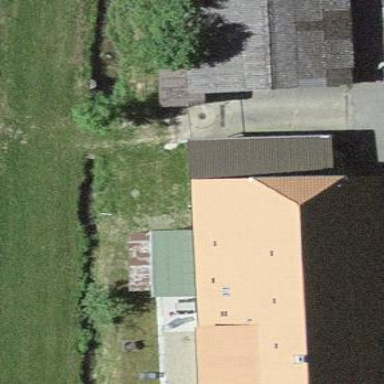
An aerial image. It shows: Farm building.